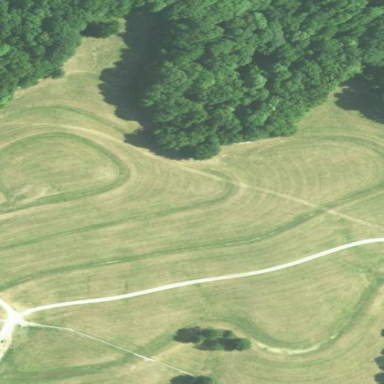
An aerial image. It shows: Paddock used as meadow.